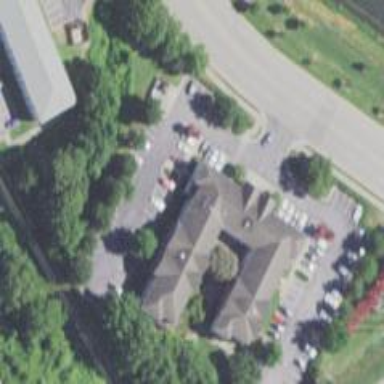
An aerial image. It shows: Commercial hotel building.